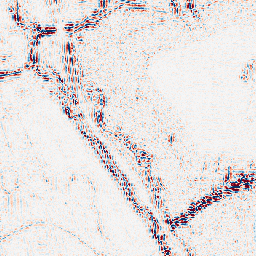
Category: wavelet
Decomposition family: wavelet_reverse_biorthogonal
Decomposition parameters: wavelet: rbio4.4
level: 2
Upsampling method: sinc_hamming
Upsampling parameters: scale: 4
kernel_size: 16
Upsampling scale: 4